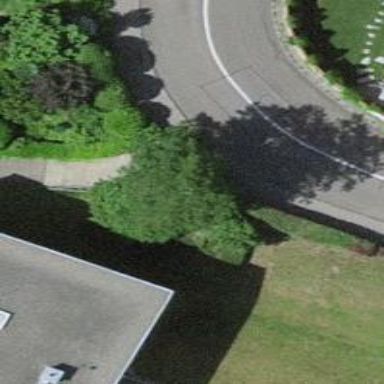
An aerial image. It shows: Set of steps on the road.